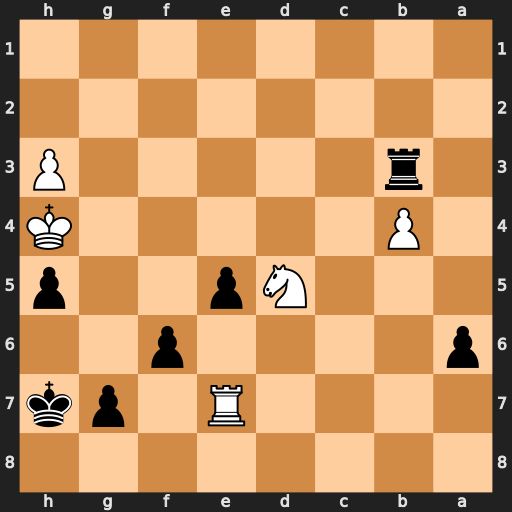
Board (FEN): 8/4R1pk/p4p2/3Np2p/1P5K/1r5P/8/8
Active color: b
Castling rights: -
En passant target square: -
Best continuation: Kh6 Rxg7 Kxg7